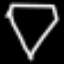
Label: diamond